Question: After updating java to 7u65 (from 7u60) one of our java web start applications will not launch.
The error I get is 'Could not find main-class ... in jar'
I read through the release notes and bug fixes for 7u65 in addition to searching on SO to find any information. I have not found any documentation that would explain why this worked fine in 7u60 but not 7u65

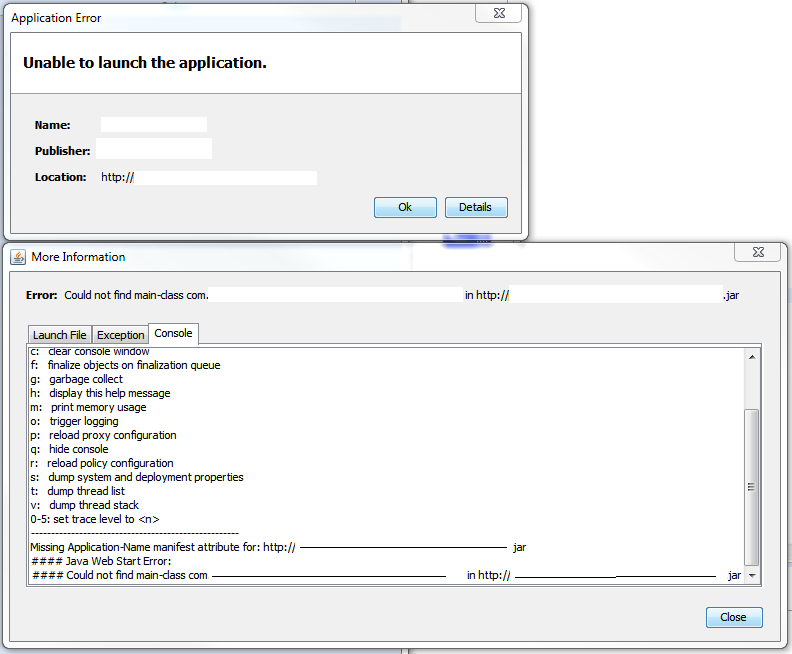
Answer: I had the same issue. solutions:
- Move the jar which contains main class on top, or- add main="true" for the jar which contains main class